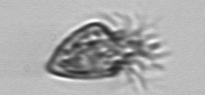
Label: Strombidium_tintinnodes